Aerial crown-view tile of a tropical tree (Barro Colorado Island, Panama), acquired 20250512:
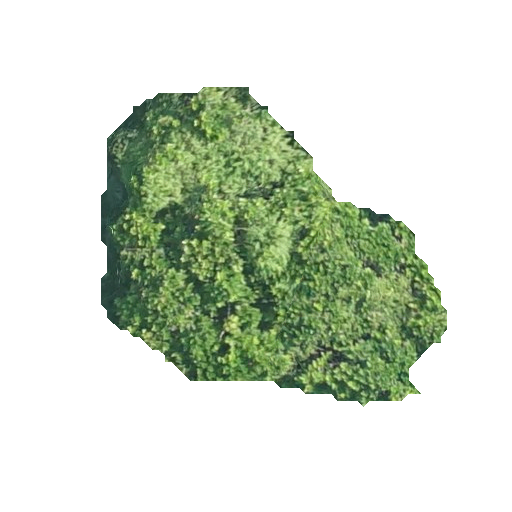
Species: Anacardium excelsum
GBIF accepted scientific name: Anacardium excelsum
Crown area: 109.579 m²